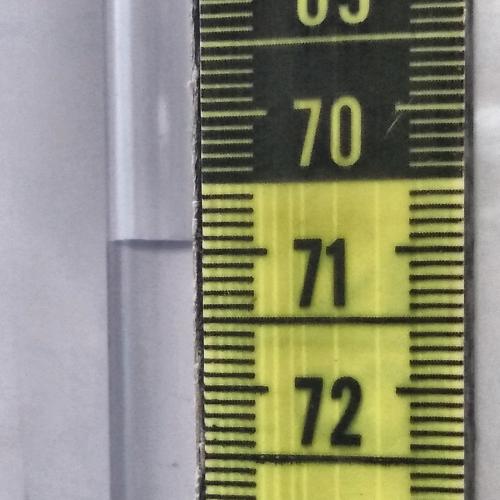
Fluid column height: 70.9 cm